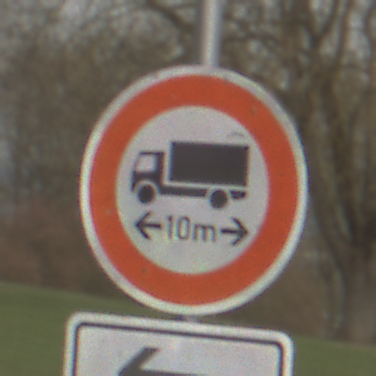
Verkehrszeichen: TatsaechlicheLaenge
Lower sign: RichtungsangabeDurchPfeile2
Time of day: MorningAfternoon
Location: Outdoor (Suburban)
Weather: Overcast
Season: NotSpecified
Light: Natural